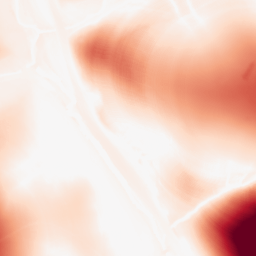
Category: morphological
Decomposition family: tophat
Decomposition parameters: size: 100
mode: white
Upsampling method: sinc_blackman
Upsampling parameters: scale: 4
kernel_size: 16
Upsampling scale: 4